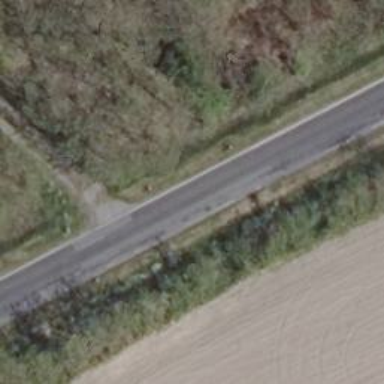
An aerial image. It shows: Asphalt road classified as tertiary.